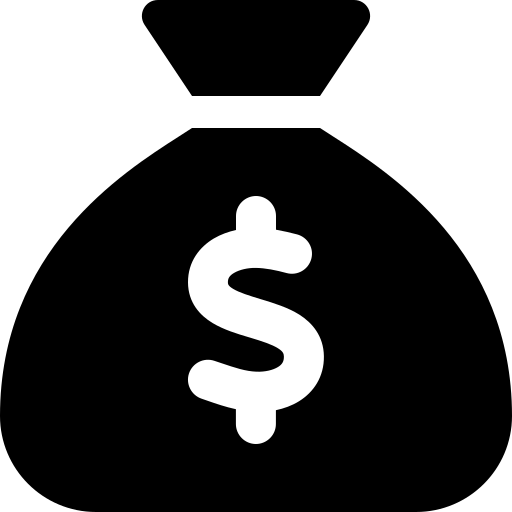
Tags: icon, FontAwesome, fa-icon, solid, sack, dollar